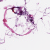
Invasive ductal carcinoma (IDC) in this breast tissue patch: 0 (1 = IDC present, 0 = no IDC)